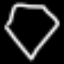
Label: diamond